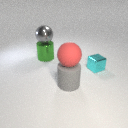
large gray metal sphere behind large red rubber sphere